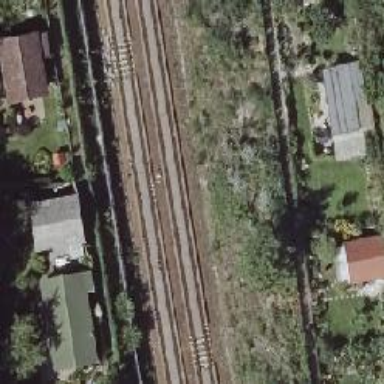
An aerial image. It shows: Railway signal.